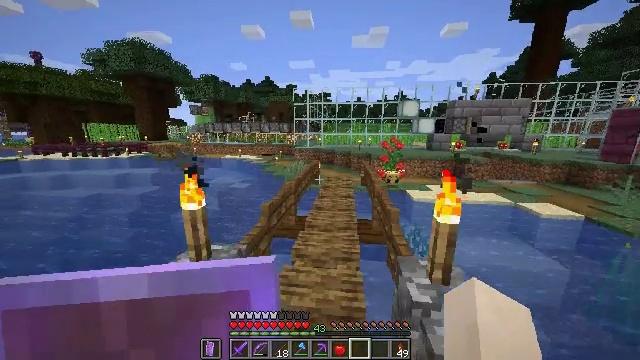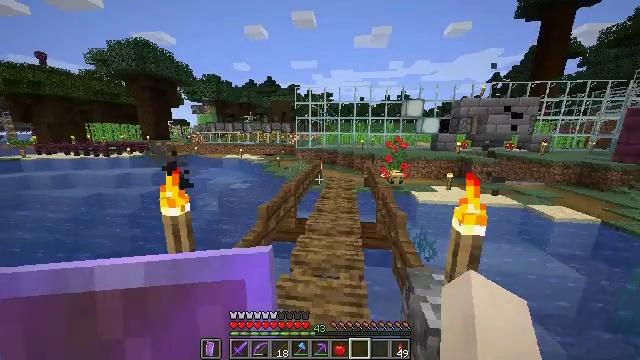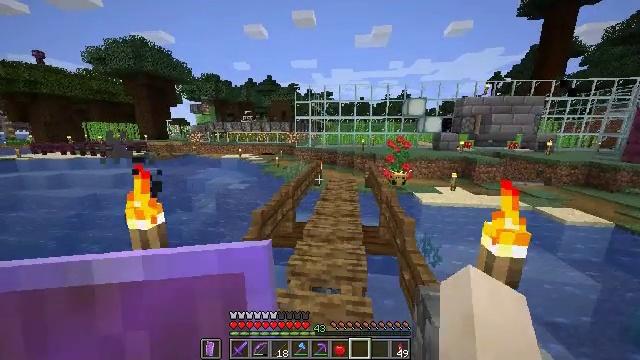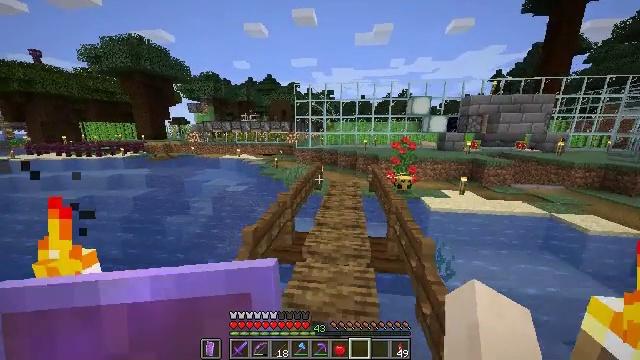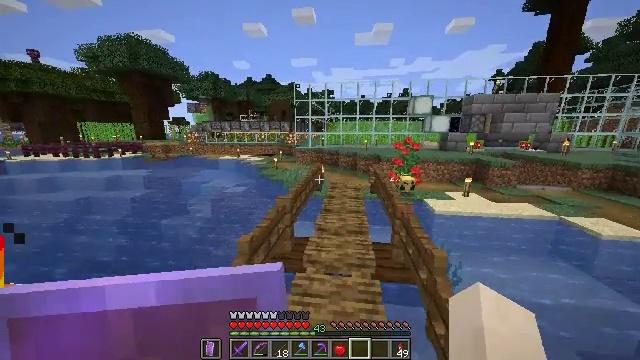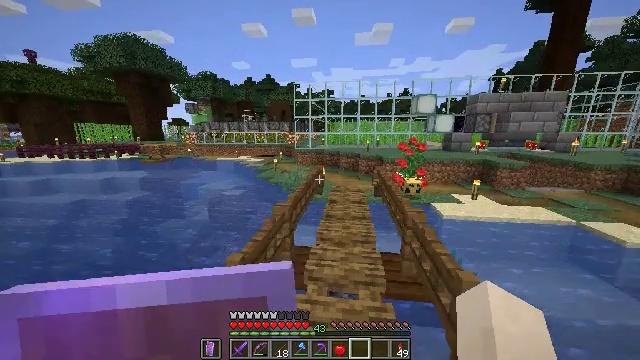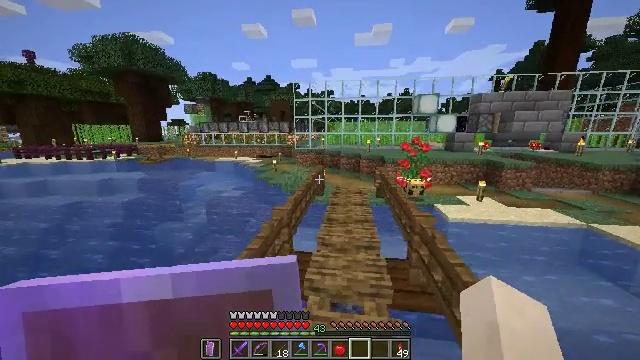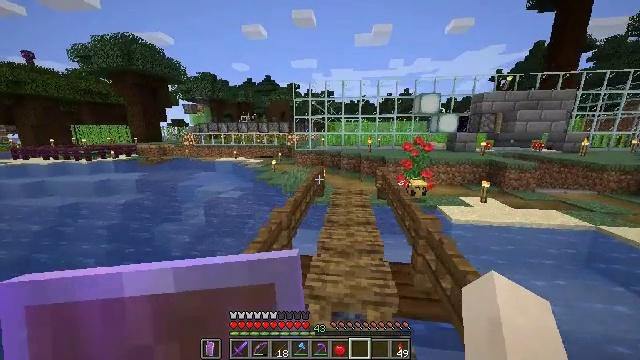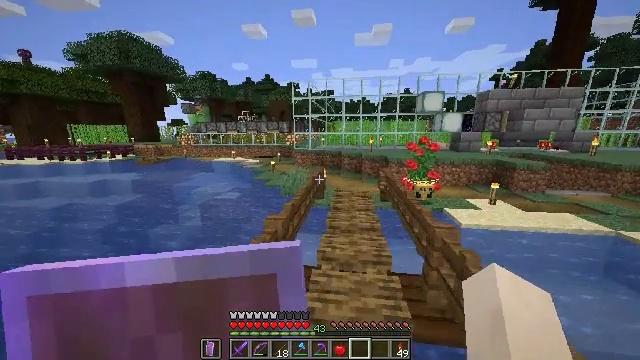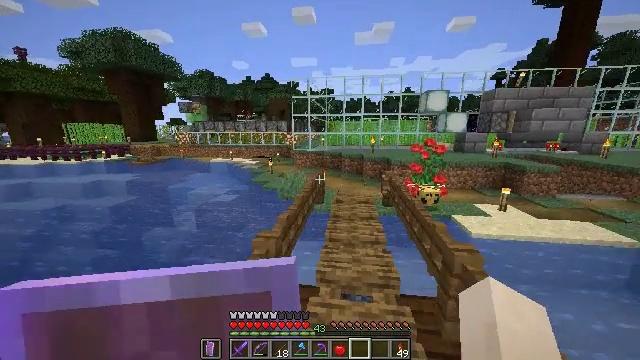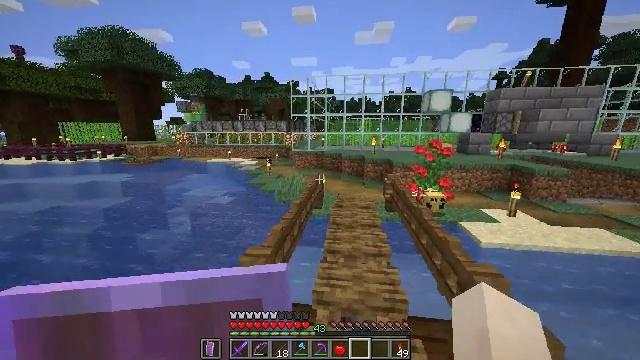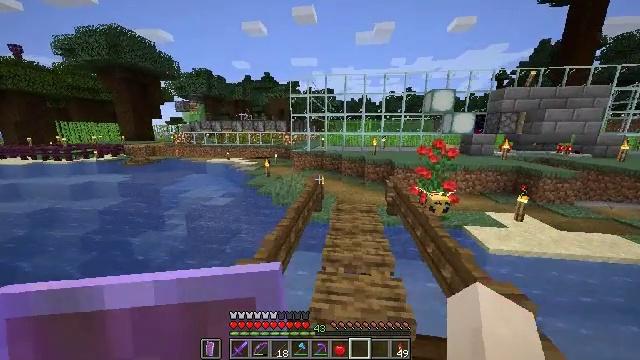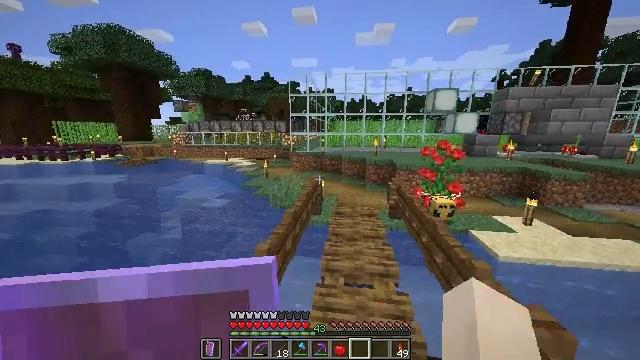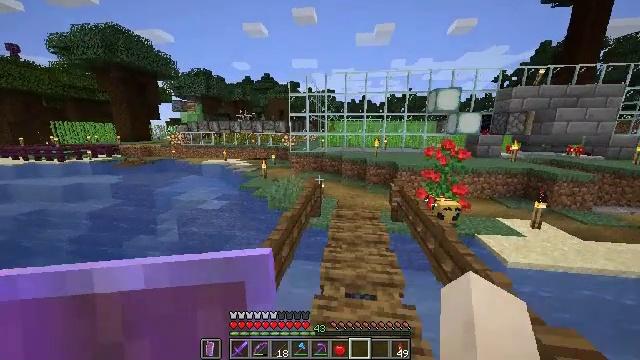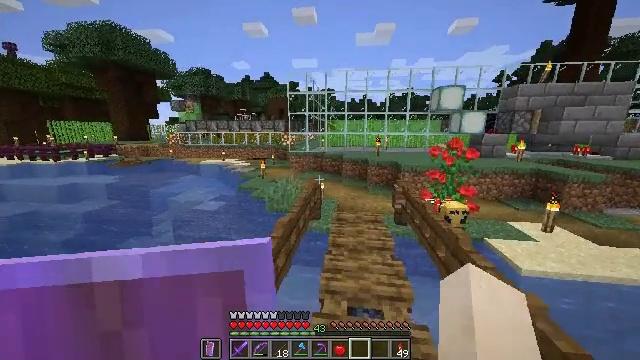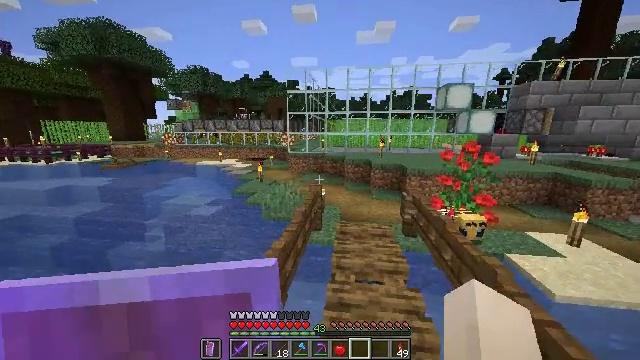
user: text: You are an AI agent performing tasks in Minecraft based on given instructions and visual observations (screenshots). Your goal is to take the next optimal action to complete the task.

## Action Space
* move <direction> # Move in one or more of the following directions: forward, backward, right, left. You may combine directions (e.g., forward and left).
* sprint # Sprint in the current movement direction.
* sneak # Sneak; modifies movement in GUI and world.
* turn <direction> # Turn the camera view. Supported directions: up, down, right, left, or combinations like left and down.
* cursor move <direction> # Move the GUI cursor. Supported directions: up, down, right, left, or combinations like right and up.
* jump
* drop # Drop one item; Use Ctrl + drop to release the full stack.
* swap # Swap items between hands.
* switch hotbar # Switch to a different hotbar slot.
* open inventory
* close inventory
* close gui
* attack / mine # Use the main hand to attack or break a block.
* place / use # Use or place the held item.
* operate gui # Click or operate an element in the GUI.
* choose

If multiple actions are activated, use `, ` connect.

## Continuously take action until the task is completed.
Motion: motion action
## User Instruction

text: Break the glowing sea lantern block.
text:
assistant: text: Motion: move forward, sprint
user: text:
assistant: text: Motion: move forward, sprint
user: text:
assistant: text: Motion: move forward, sprint
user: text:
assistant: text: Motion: move forward, sprint
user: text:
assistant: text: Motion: move forward, sprint
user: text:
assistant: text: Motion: move forward, sprint
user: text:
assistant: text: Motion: move forward, sprint
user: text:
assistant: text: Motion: move forward, sprint
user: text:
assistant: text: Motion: move forward, sprint
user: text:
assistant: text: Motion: move forward, sprint
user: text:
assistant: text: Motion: move forward, sprint
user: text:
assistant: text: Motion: move forward, sprint
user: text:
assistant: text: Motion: move forward, sprint
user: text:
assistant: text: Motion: move forward, sprint
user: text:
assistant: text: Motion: move forward, sprint
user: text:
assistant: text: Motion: move forward, sprint
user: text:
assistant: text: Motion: move forward, sprint, turn right
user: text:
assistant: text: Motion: move forward, sprint
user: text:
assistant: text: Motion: move forward, sprint
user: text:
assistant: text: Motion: move forward, sprint
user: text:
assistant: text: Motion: move forward, sprint, turn left
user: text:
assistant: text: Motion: move forward, sprint, turn left
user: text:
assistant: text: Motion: move forward, sprint, turn left
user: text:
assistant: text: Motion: move forward, sprint, turn left
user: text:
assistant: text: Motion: move forward, sprint, turn left
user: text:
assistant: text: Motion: move forward, sprint
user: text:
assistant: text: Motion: move forward, sprint
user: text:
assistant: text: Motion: move forward, sprint
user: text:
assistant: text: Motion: move forward, sprint
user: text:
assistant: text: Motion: move forward, sprint